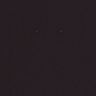
Metastatic tissue present: no